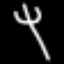
Label: fork